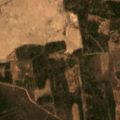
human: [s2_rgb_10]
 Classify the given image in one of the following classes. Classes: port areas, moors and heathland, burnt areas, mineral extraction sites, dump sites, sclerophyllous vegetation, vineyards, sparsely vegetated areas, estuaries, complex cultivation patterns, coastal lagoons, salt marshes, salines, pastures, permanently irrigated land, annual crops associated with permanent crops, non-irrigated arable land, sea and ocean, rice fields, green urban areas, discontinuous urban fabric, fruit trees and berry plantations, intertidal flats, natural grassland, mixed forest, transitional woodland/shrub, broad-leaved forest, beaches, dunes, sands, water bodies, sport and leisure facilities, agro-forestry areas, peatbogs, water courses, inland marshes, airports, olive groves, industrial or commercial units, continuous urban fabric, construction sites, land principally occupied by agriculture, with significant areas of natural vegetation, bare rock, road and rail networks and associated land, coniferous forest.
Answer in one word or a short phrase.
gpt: non-irrigated arable land, broad-leaved forest, coniferous forest, mixed forest